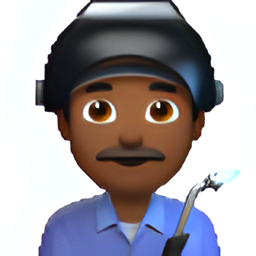
Name: male factory worker type 5
Emoji: 👨🏾‍🏭
Group: People & Body
Sub-group: person-role